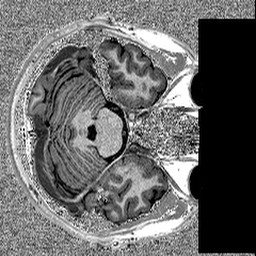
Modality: MP2RAGE
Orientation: axial
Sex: male